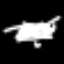
Label: squiggle